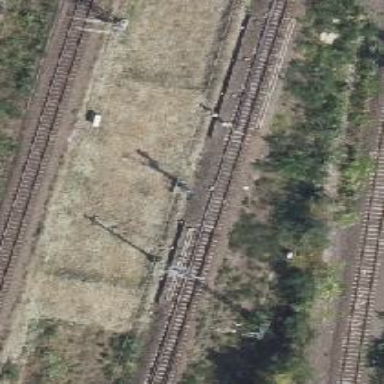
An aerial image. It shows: Railway switch with the turnout on the right side.